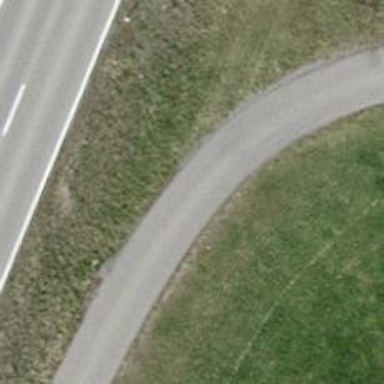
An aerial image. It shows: Asphalt track with grade1 quality.